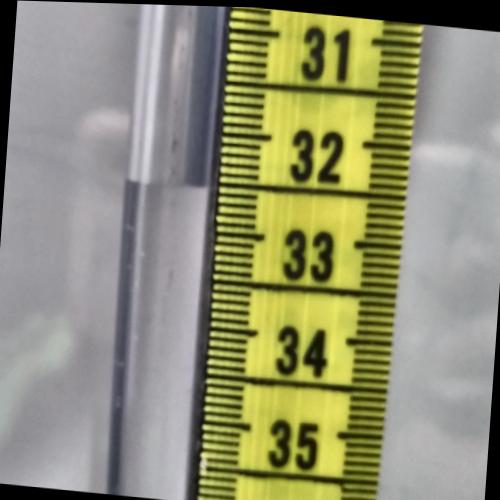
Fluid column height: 32.6 cm